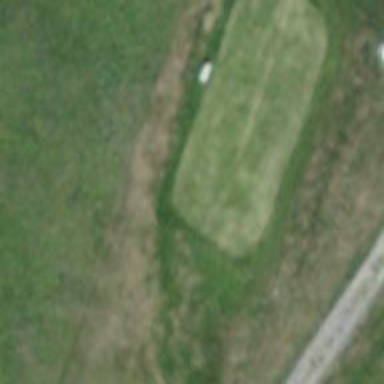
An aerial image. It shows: Grassy area designated as golf tee.